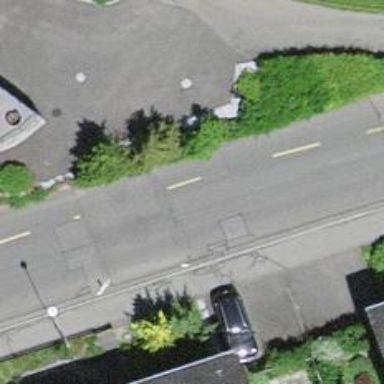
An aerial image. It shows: Traffic calming hump on the road.